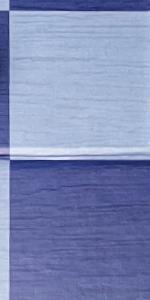
Label: Empty